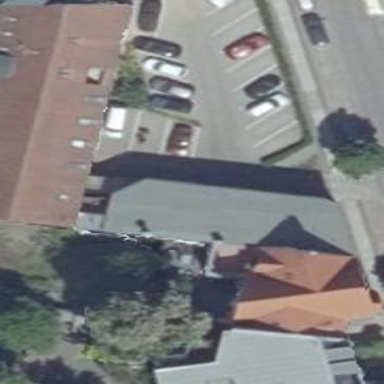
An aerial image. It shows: Pub.